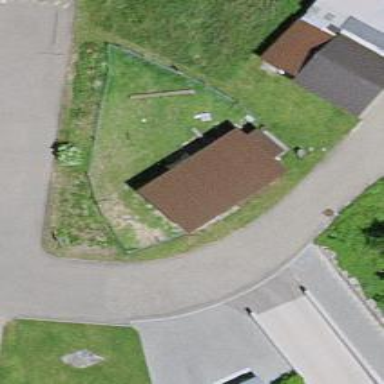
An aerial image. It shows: Sheltered building.